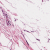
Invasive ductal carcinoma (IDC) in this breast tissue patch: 0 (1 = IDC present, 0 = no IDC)